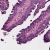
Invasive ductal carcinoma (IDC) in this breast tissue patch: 0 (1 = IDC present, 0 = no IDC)